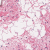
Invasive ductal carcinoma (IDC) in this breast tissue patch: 0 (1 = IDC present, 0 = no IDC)